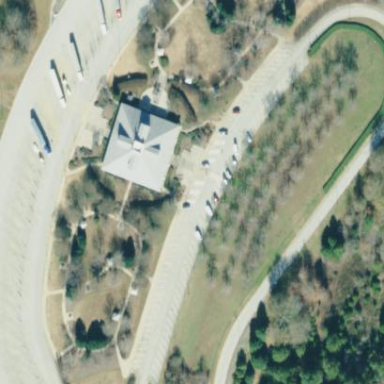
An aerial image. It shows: Rest area on the road.